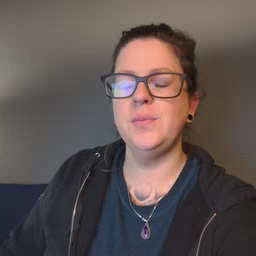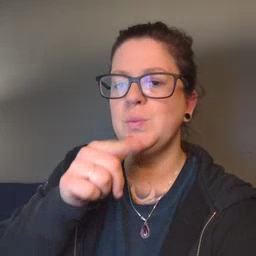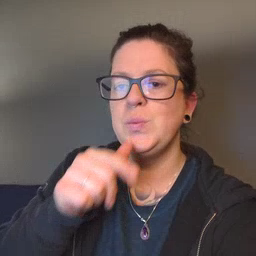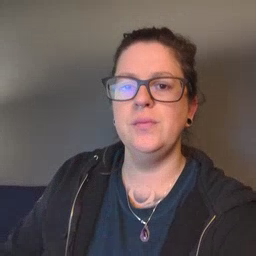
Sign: who